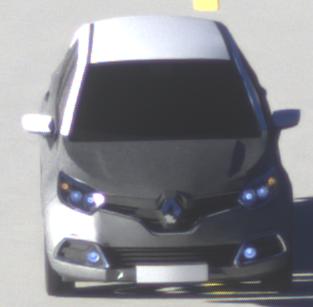
Make: Renault
Model: Captur ENERGY TCe 90
Detailed model: Captur (I)
Model produced from: 2013/06
Model produced until: 2015/05
Doors: 5
Color: gray
Road condition: dry road
Daytime: sunrise or sunset
Contrast: high contrast